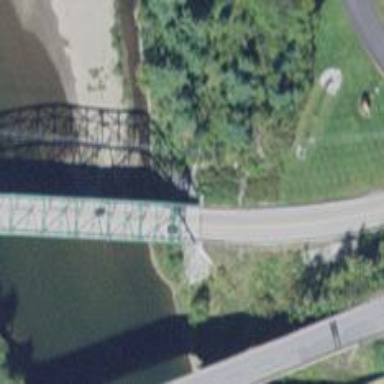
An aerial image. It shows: Primary highway on asphalt bridge with truss structure.